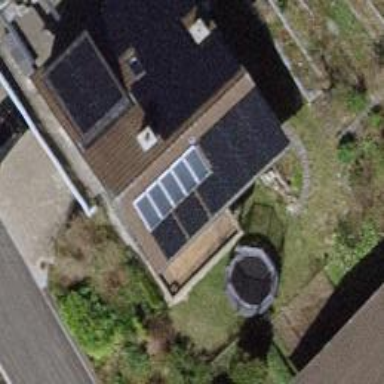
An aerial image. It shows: Solar power generator utilizing photovoltaic technology with solar photovoltaic panels.